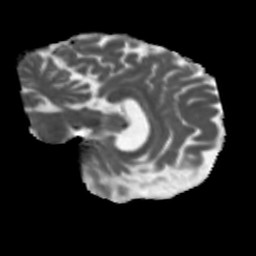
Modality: MD
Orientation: sagittal
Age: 66
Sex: male
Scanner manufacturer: siemens
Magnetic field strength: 3 T
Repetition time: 5.47 s
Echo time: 0.0854 s